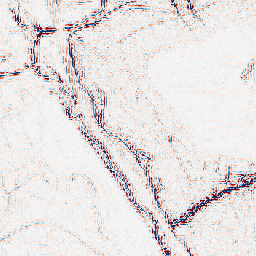
Category: wavelet
Decomposition family: wavelet_dwt
Decomposition parameters: wavelet: db2
level: 2
Upsampling method: sinc_hamming
Upsampling parameters: scale: 4
kernel_size: 16
Upsampling scale: 4